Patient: sex M, age 47
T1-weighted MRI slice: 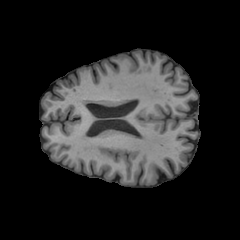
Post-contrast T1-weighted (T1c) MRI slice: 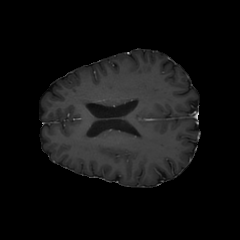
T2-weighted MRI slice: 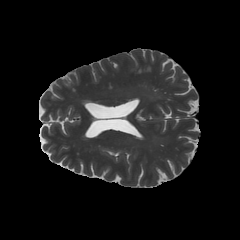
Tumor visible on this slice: no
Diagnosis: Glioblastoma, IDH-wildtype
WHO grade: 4